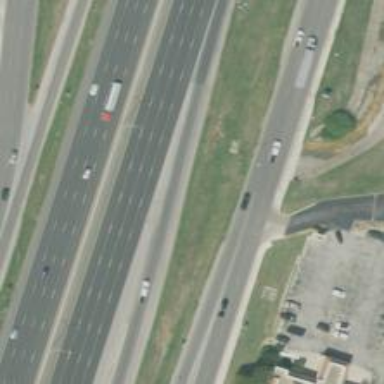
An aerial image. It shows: Secondary road with asphalt surface and frontage road.